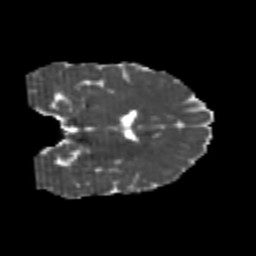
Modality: MD
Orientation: coronal
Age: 22
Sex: male
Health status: healthy
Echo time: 0.074 s